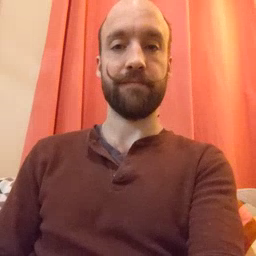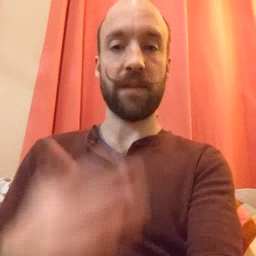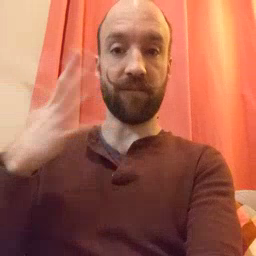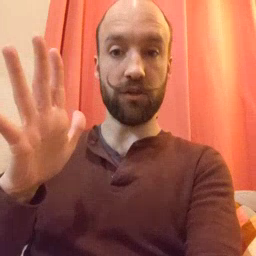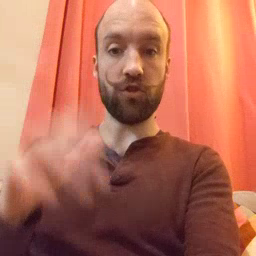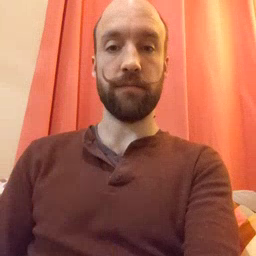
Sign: finish